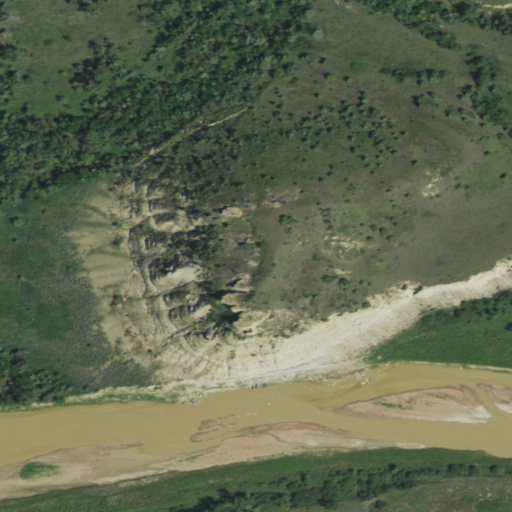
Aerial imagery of mountain in North Dakota named Buckhorn Butte containing grassland, deciduous forest, shrub, barren land, open water, mixed forest, herbaceous wetlands, and woody wetlands